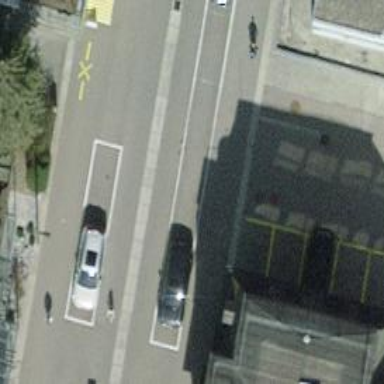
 with cycleway running on the opposite side."